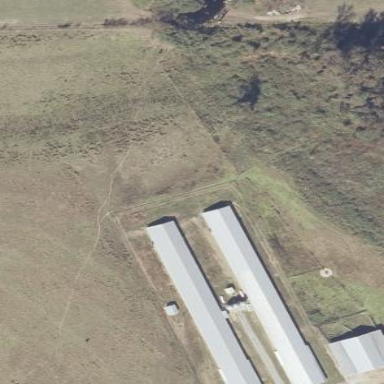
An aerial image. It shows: Farm auxiliary building.